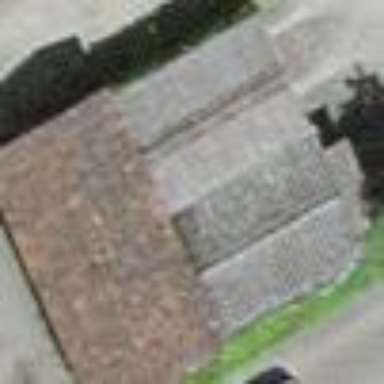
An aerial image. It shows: Garage.